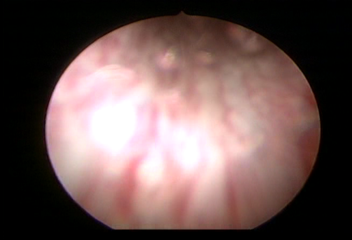
Modality: WLC
Class: Normal mucosa
Bladder cancer association: No